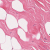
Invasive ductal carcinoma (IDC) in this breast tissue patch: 0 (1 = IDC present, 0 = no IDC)